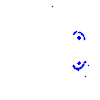
Particle: proton